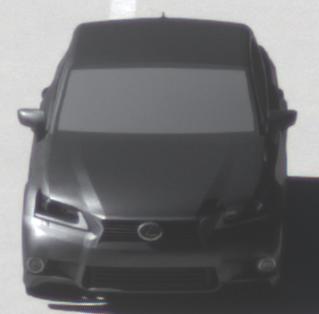
Make: Lexus
Model: GS 250
Detailed model: GS (L10)
Model produced from: 2012/06
Model produced until: 2013/12
Doors: 4
Color: gray
Road condition: dry road
Daytime: morning or afternoon
Contrast: high contrast